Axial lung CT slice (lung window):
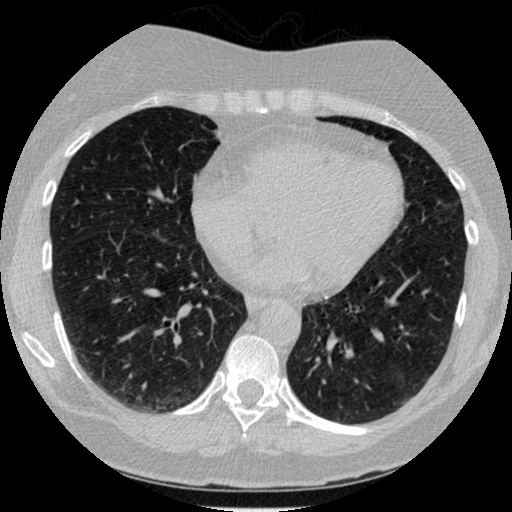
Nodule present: no